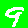
Digit: 9